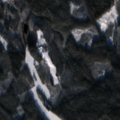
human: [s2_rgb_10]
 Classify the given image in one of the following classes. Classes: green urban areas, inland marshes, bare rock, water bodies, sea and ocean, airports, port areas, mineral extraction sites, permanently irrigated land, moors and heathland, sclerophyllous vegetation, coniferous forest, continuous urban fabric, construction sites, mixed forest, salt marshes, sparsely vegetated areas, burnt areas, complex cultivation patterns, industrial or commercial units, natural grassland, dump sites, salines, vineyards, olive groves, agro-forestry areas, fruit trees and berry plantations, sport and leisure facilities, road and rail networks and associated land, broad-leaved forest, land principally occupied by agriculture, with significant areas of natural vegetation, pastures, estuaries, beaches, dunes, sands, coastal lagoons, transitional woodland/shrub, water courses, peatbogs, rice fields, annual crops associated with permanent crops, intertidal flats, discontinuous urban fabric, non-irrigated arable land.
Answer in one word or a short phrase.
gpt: land principally occupied by agriculture, with significant areas of natural vegetation, coniferous forest, mixed forest, transitional woodland/shrub